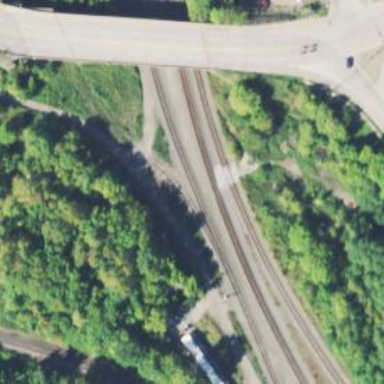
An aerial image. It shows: Railway level crossing.